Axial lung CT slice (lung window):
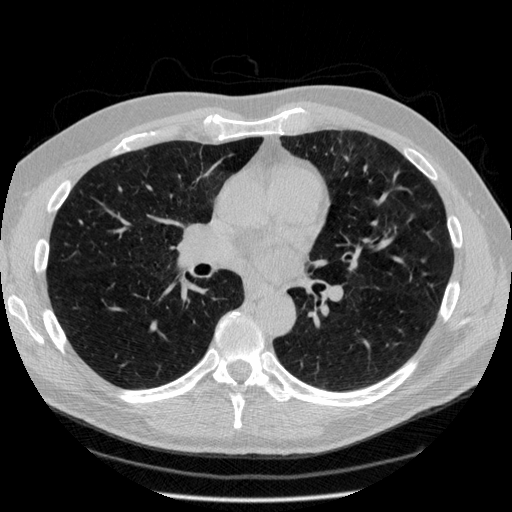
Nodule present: no